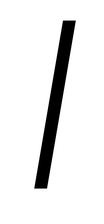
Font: Roboto-Italic_Light_Italic